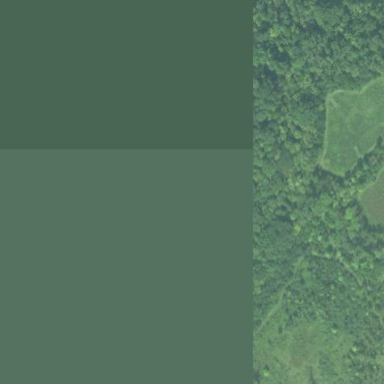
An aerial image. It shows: Deciduous woodland area with lush foliage.